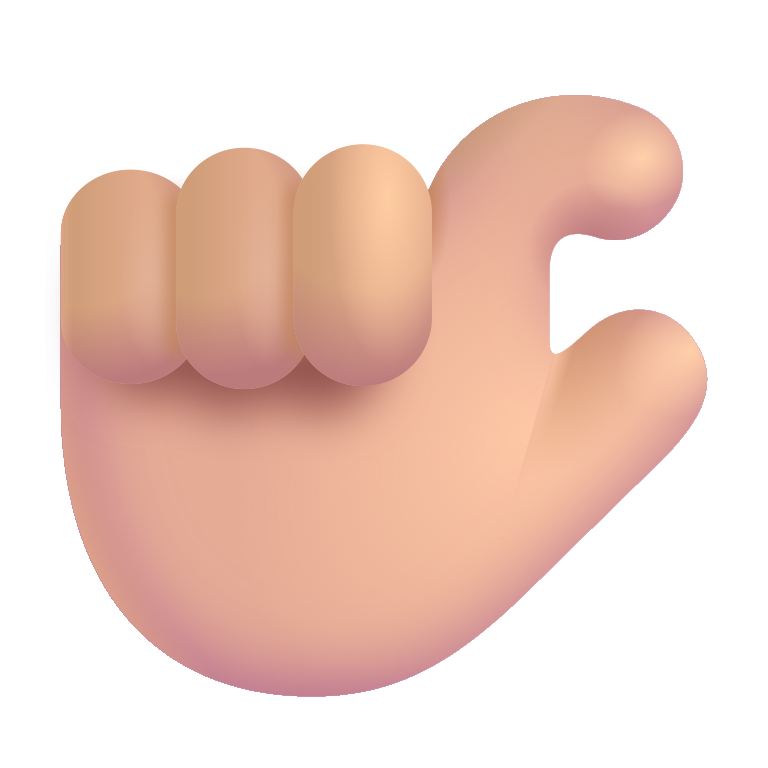
pinching hand color  light